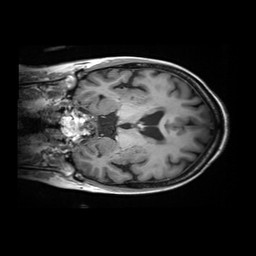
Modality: T1w
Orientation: coronal
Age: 72
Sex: female
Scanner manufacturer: siemens
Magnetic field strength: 3 T
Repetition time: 2.2 s
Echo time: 0.00245 s